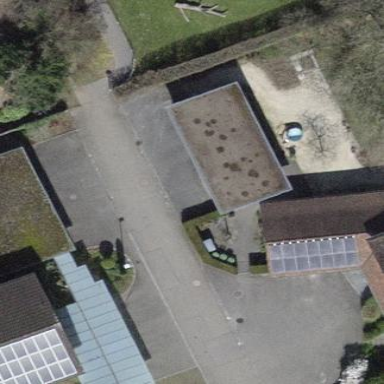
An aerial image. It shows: Garage building.